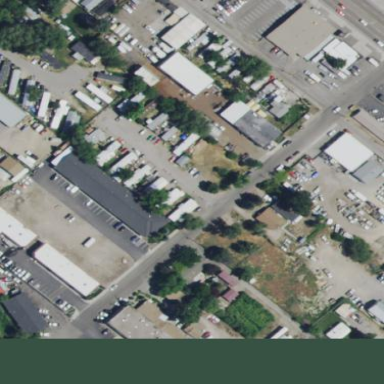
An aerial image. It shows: Residential area known as trailer park.